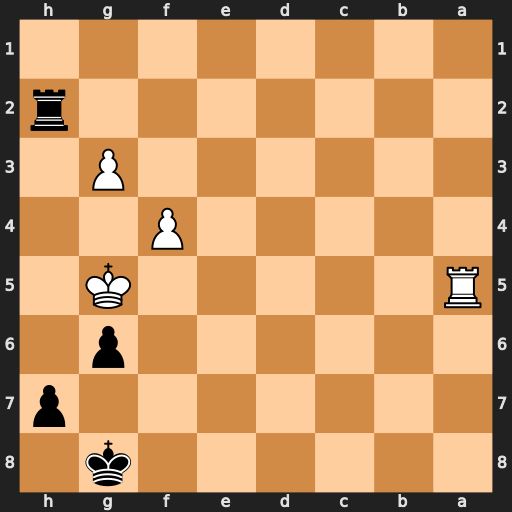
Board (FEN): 6k1/7p/6p1/R5K1/5P2/6P1/7r/8
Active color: b
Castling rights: -
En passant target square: -
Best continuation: Rh5+ Kf6 Rxa5